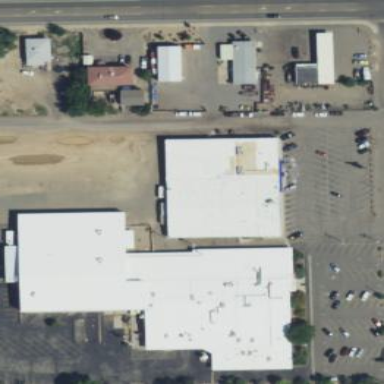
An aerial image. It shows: Commercial building.